Interaction volume radius: 5 \u00c5
Interaction volume height: 20 \u00c5
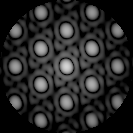
Disorder parameter: 0.007742